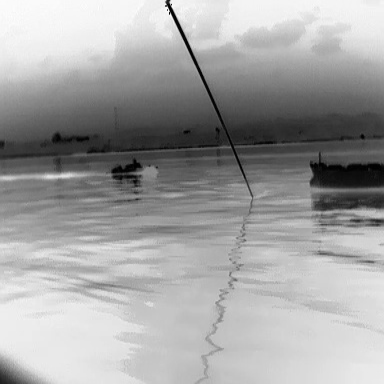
There is a canoe in the infrared image.